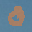
Label: 0